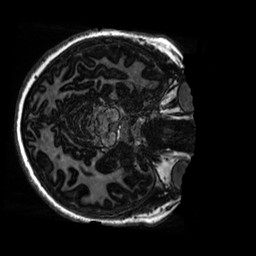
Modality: MP2RAGE
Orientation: axial
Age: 12
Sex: male
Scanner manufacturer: siemens
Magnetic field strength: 3 T
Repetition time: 4 s
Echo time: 0.00303 s